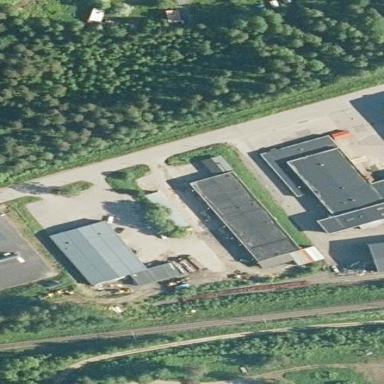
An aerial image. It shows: Industrial building.